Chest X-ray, PA view. Patient: 49 years old, sex M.
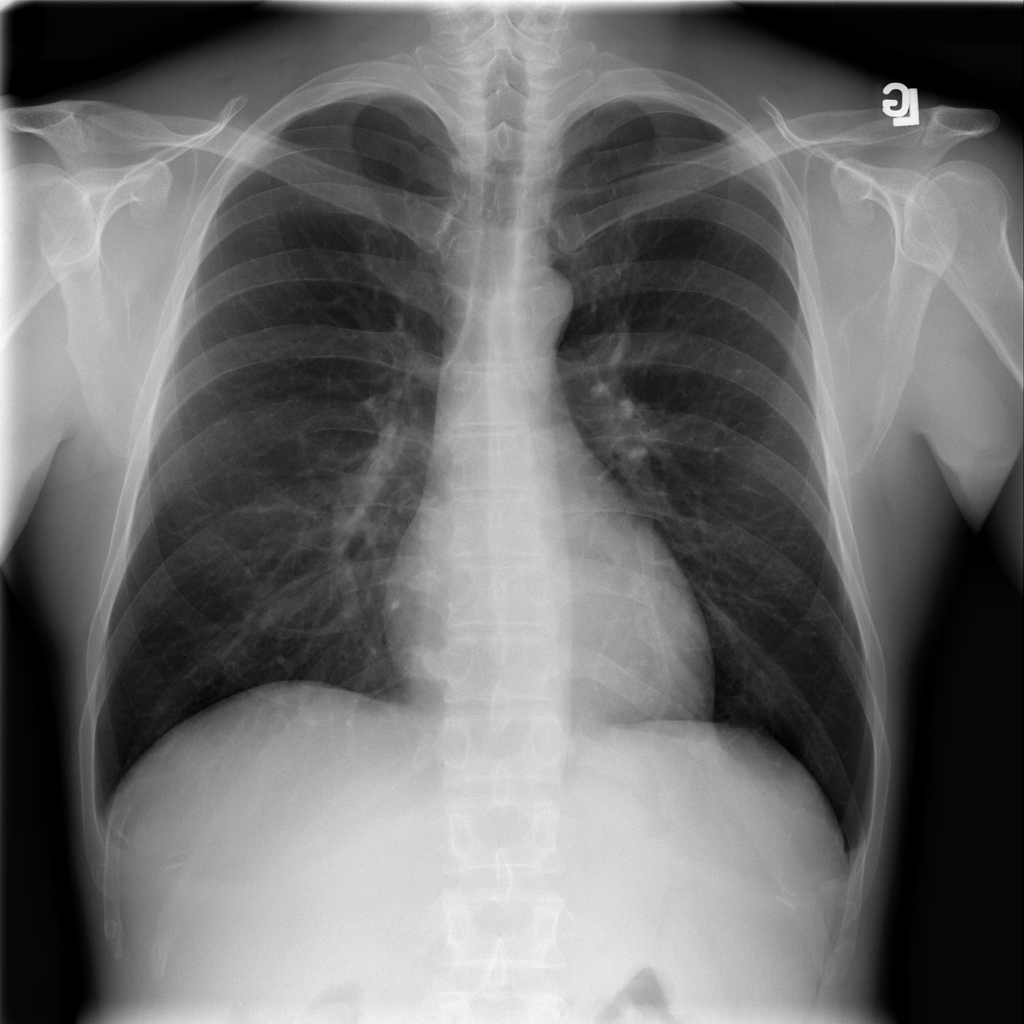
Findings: No Finding